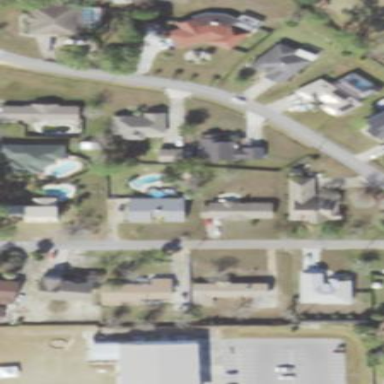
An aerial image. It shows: This residential area consists of single-family homes.